Question: I have about 40 lines of the following statement
'''
INSERT INTO 'maindb'.'table' ('a_id', 'b_id', 'c_id', 'time_1', 'time_2', 'time_3', 'time_4', 'p') VALUES (NULL, '1',3, NOW()+3907, NOW()+4192, NOW()+4291, NOW()+7945, '1');
'''
and after I've executed them what's actually stored in MySQL table is

There are multiple 0000-00-00 00:00:00 scattered all over which shouldn't be happening.
I tried the following which didn't work for me:
- - - - -
I can space out the inserting of timestamps but in practice the server will receive thousands if not hundreds of thousands of such "insert" or "update" requests a day with the input being NOW() or CURRENT_TIMESTAMP. Hence the manual way of solving this problem would not make it go away completely.
Any help that could potentially solve this problem would be greatly appreciated.
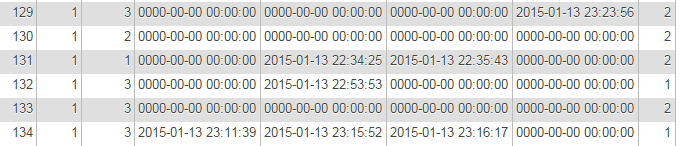
Answer: You're doing math with datetime values, which is never a good idea. 'timevalue + integer' will give you an integer result:
'''
mysql> select now(), now()+4291;
+---------------------+-----------------------+
| now() | now()+4291 |
+---------------------+-----------------------+
| 2015-01-13 08:40:18 | 201501130<PHONE> |
+---------------------+-----------------------+
1 row in set (0.00 sec)
'''
Note how the addition has turned your date/time string into a "numericized" number. Basically it's doing a straight string->integer conversion by ripping out the '-' and ':' from the string. Those integers then get stuffed into your date/time fields, and since they're date/time values, you get the '0000-00-00' error dates
If you want to do "math" with dates and times, you have to use the proper tools:
'''
mysql> select now(), now() + interval 4291 second;
+---------------------+------------------------------+
| now() | now() + interval 4291 second |
+---------------------+------------------------------+
| 2015-01-13 08:41:21 | 2015-01-13 09:52:52 |
+---------------------+------------------------------+
1 row in set (0.00 sec)
'''